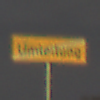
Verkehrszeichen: EndeDerUmleitungsankuendigung
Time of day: Night
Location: Outdoor (Urban)
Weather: PartlyCloudy
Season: NotSpecified
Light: Artificial